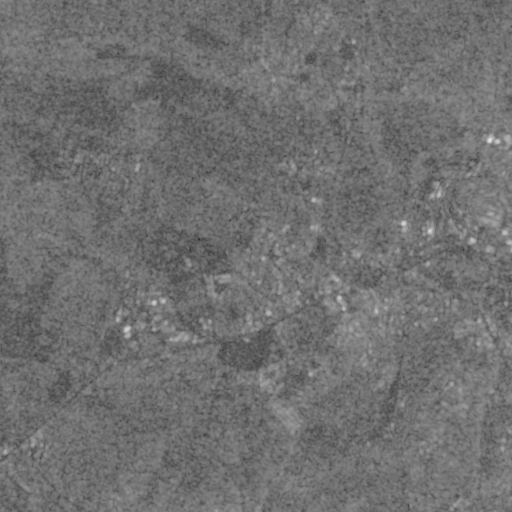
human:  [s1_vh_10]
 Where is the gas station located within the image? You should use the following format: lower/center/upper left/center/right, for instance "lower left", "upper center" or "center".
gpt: The gas station is located in the center right of the image.
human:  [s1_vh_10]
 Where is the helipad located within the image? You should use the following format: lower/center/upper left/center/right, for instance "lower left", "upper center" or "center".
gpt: The helipad is located in the center right of the image.
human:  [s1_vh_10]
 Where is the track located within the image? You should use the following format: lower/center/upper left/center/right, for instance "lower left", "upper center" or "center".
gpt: There is no track in the image.

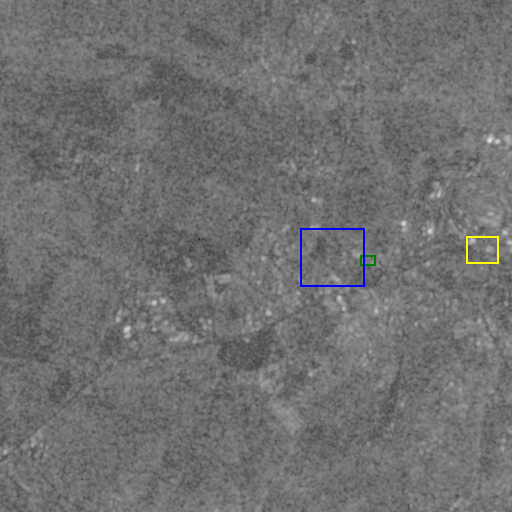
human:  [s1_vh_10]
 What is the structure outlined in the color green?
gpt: The structure outlined in green is a gas station.
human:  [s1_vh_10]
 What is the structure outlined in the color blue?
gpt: The structure outlined in blue is a park.
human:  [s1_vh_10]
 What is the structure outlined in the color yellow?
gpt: The structure outlined in yellow is a parking lot.
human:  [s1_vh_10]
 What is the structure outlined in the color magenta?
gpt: There is no magenta outline.